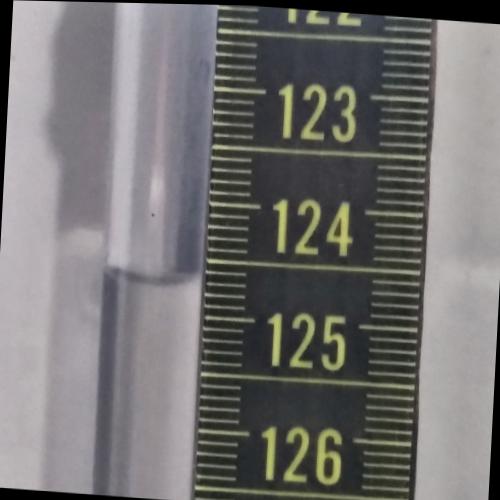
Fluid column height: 124.7 cm